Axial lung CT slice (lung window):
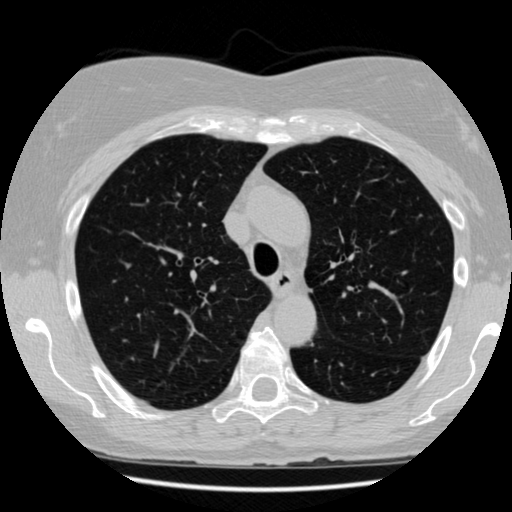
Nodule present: no